Interaction volume radius: 10 \u00c5
Interaction volume height: 30 \u00c5
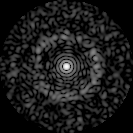
Disorder parameter: 0.8335